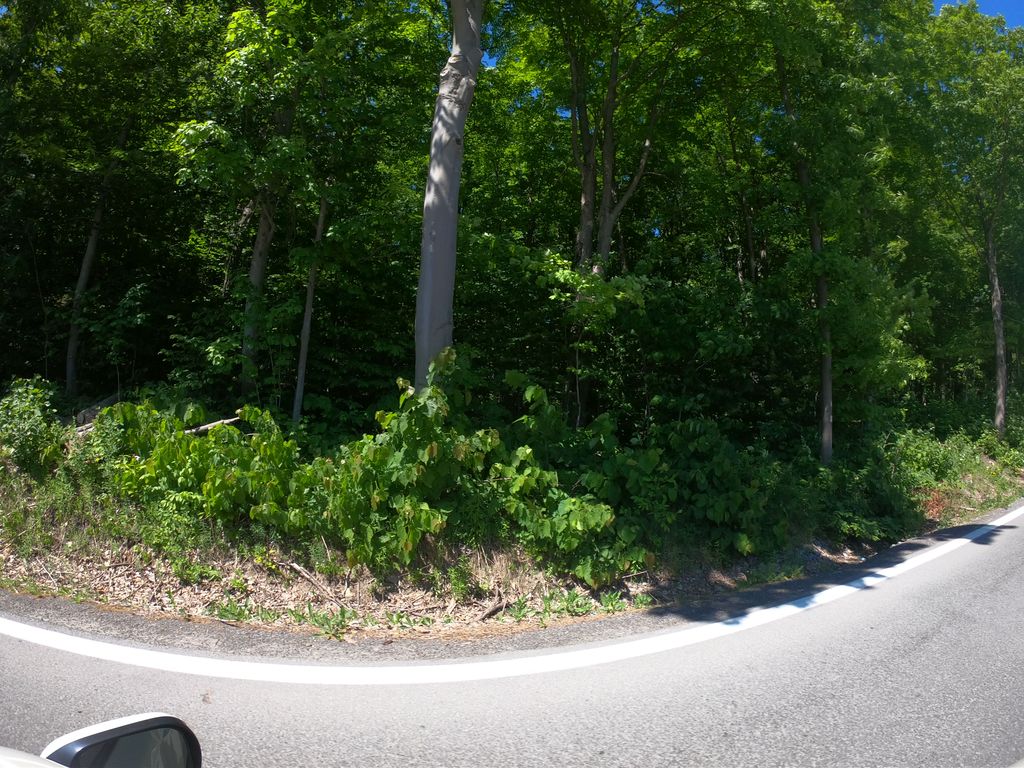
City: ottawa-gatineau